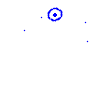
Particle: proton